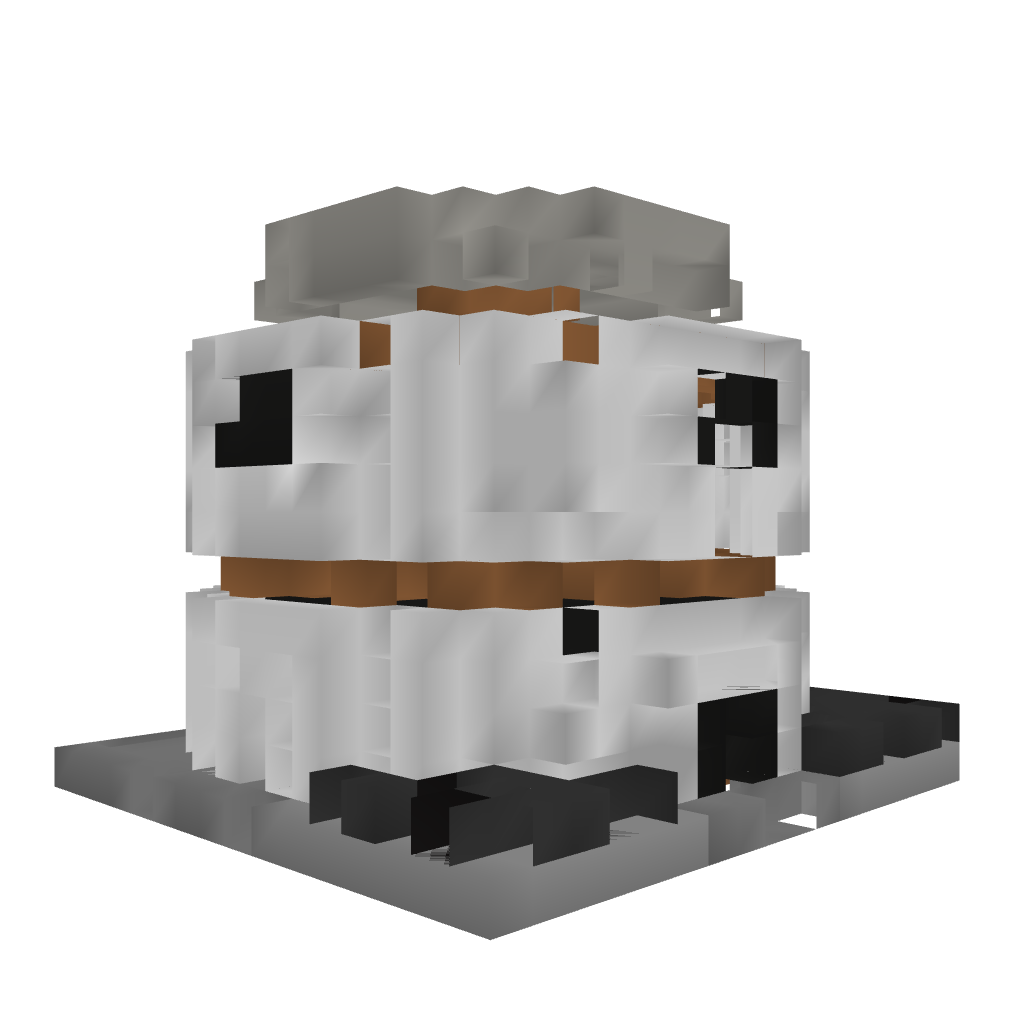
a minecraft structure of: Obi's Pokecenter